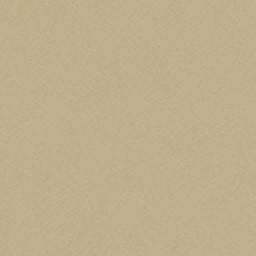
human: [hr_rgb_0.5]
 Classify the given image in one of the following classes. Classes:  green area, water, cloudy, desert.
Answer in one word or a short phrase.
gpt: desert